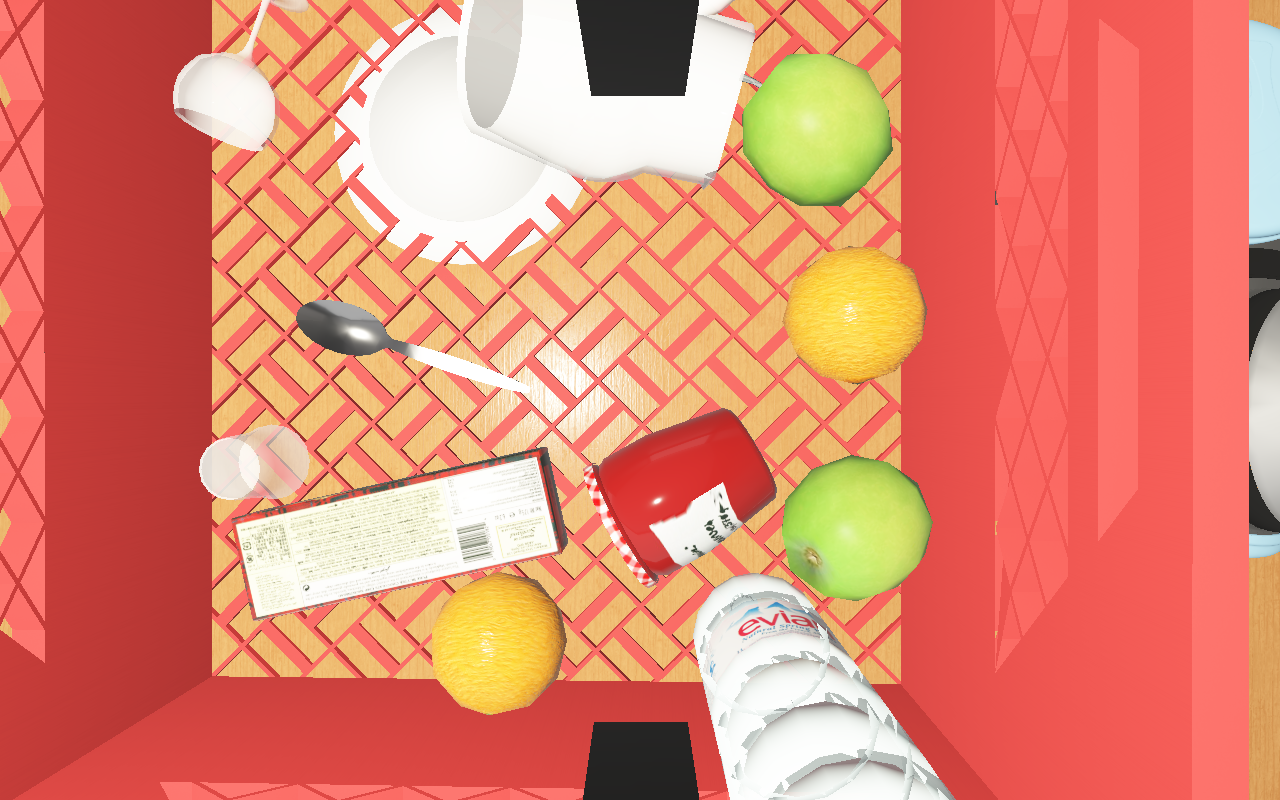
Objects in the scene:
water bottle
apple
plate
glass
wineglass
jam jar
cereal box